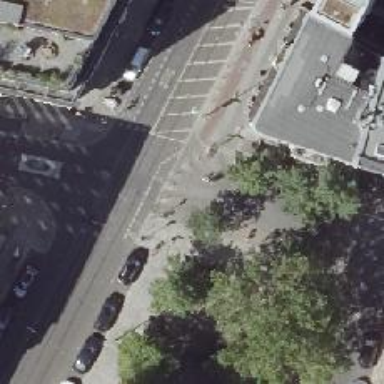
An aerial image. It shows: Unmarked crossing on footway.